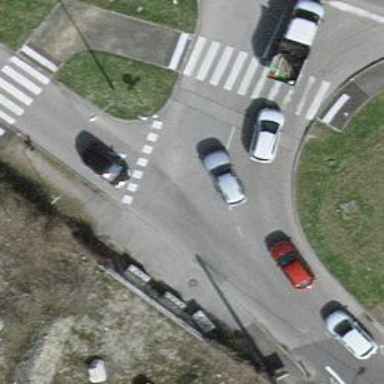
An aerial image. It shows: Road with "give way" sign.